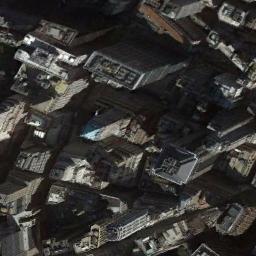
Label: commercial_area